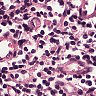
Metastatic tissue present: no